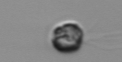
Label: flagellate